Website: bh-photo
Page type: address-validator
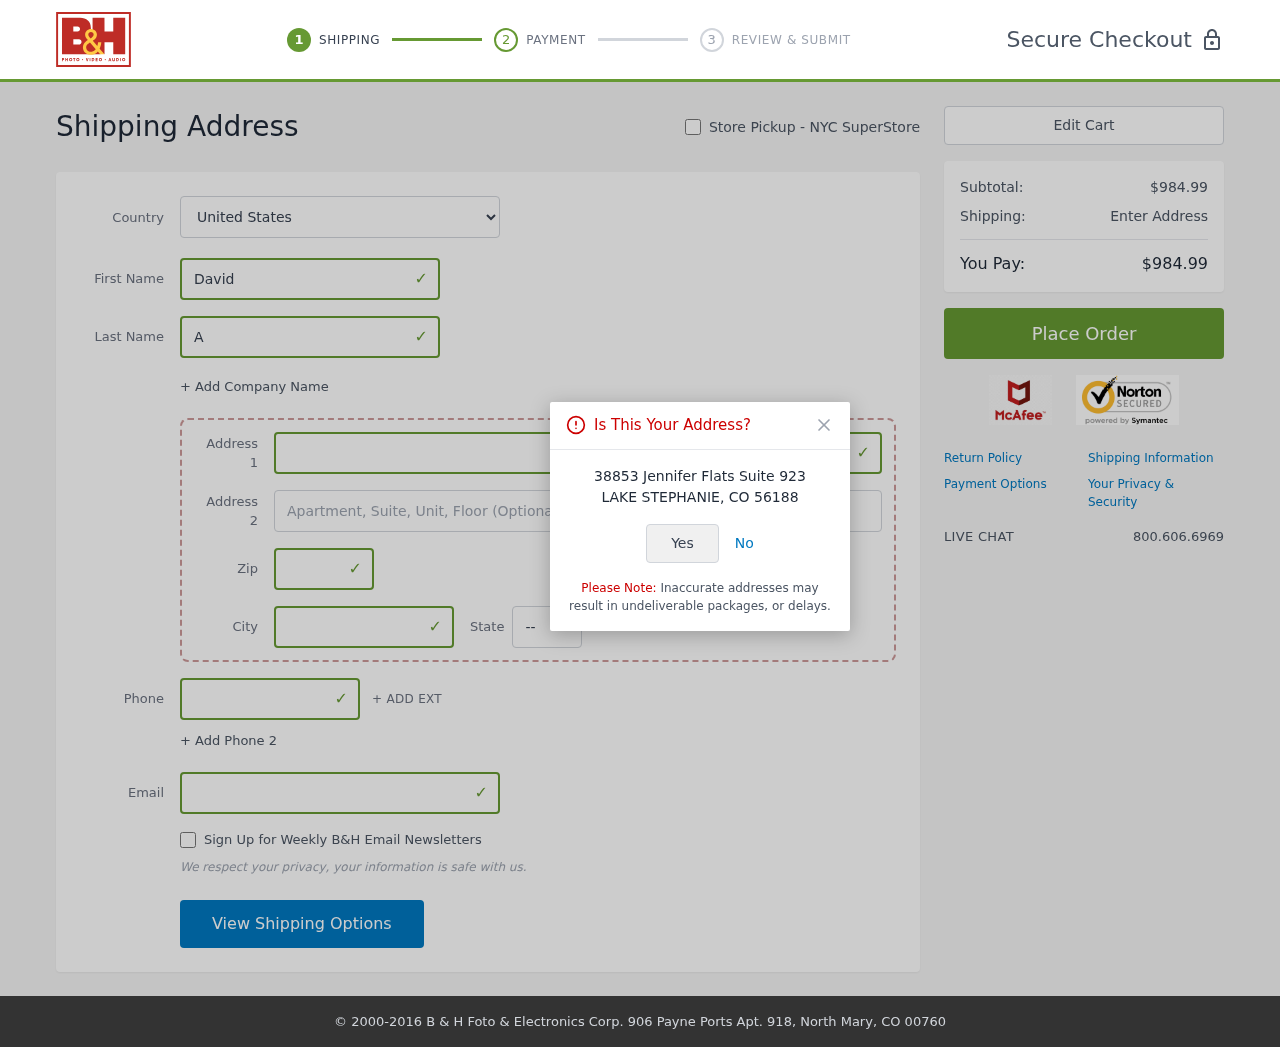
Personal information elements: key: PII_CITY
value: Lake Stephanie
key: PII_COUNTRY
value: United States
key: PII_EMAIL
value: danderson@hotmail.com
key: PII_FIRSTNAME
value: David
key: PII_LASTNAME
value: Anderson
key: PII_PHONE
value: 9995444412
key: PII_POSTCODE
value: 56188
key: PII_STATE_ABBR
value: CO
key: PII_STREET
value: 38853 Jennifer Flats Suite 923
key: PII_STREET2
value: Apt. 712
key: PII_CITY_CONFIRM
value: LAKE STEPHANIE
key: PII_POSTCODE_FULL
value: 56188
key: PII_POSTCODE_NUMERIC
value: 56188
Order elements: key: ORDER_SUBTOTAL
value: $984.99
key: ORDER_TOTAL
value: $984.99